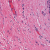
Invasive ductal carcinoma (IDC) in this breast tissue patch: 0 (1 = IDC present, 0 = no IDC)